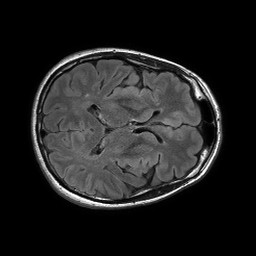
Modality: FLAIR
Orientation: axial
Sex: male
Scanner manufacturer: philips
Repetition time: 11 s
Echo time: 0.125 s